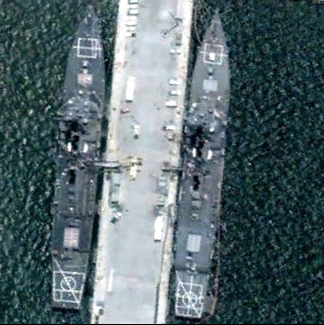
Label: destroyer